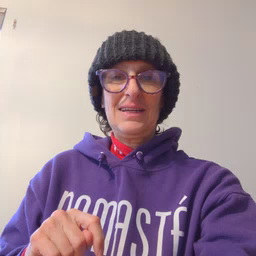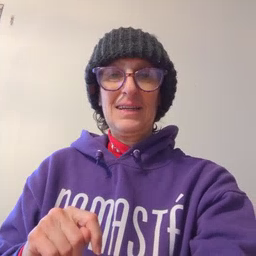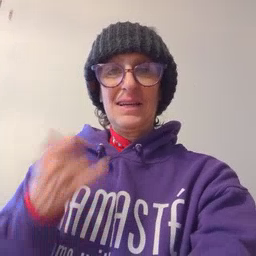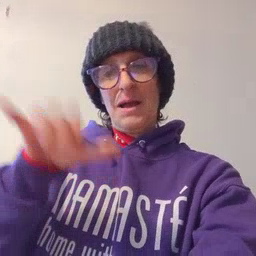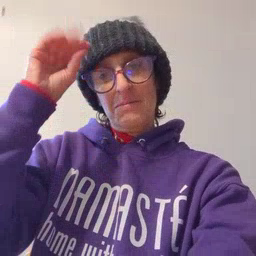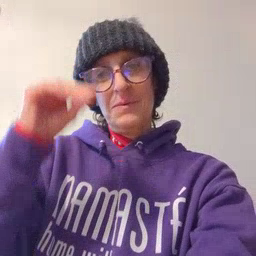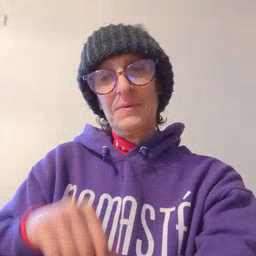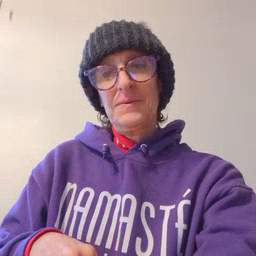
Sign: cowboy